Aerial crown-view tile of a tropical tree (Barro Colorado Island, Panama), acquired 20250217:
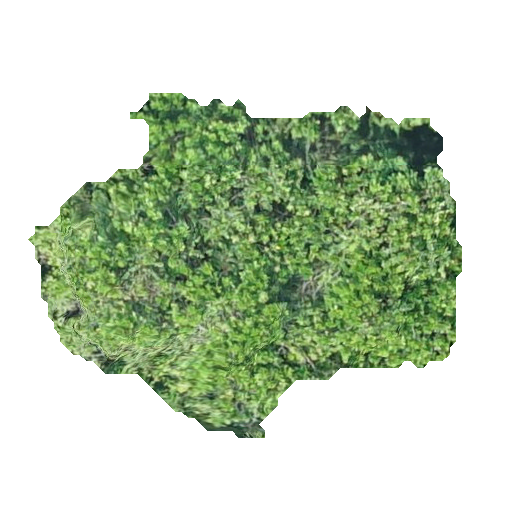
Species: Anacardium excelsum
GBIF accepted scientific name: Anacardium excelsum
Crown area: 150.925 m²